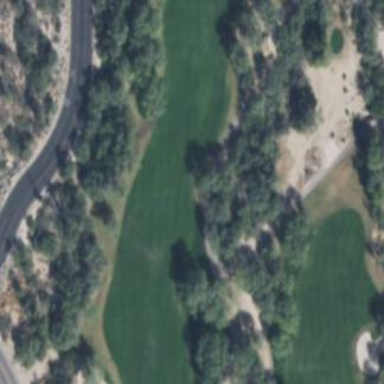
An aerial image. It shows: Rough area on grassy golf course.